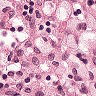
Metastatic tissue present: no